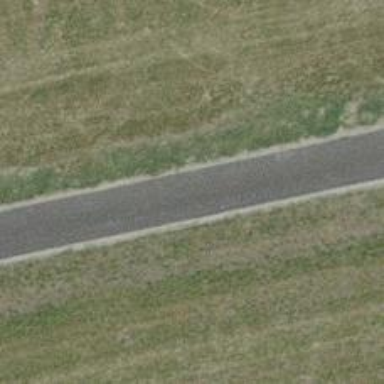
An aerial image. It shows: Paved residential road with high grade track type.